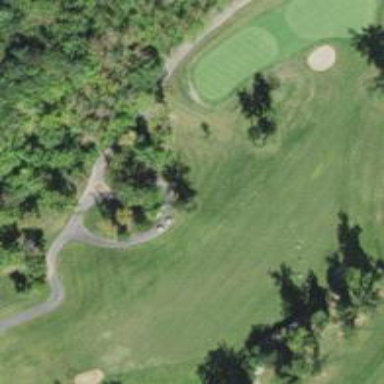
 with lush green grass covering the ground."